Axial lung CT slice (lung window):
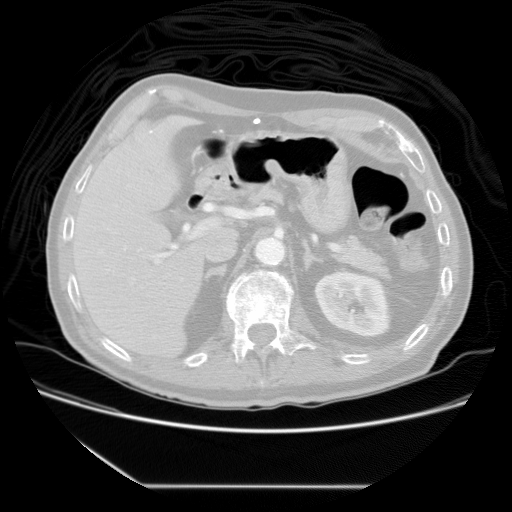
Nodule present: no